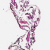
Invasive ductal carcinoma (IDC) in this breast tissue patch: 0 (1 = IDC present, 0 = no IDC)